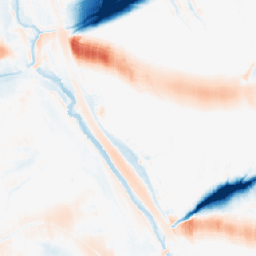
Category: morphological
Decomposition family: morphological_ellipse
Decomposition parameters: operation: average
width: 50
height: 20
Upsampling method: area
Upsampling parameters: scale: 4
Upsampling scale: 4